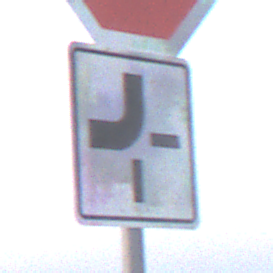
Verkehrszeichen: VerlaufVorfahrtsstrasse2
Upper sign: Stop
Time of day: SunriseSunset
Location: Outdoor (Suburban)
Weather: Clear
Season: NotSpecified
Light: Natural